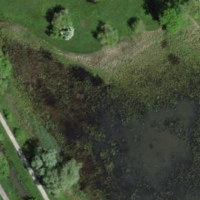
EUNIS habitat code: 25
Species observed at this site:
Anas crecca
Potentilla recta